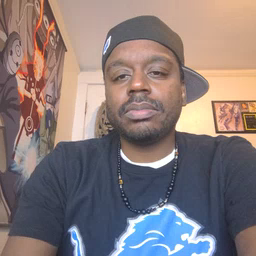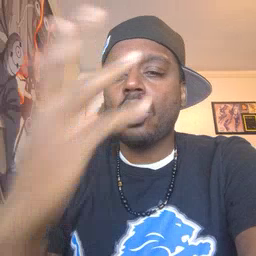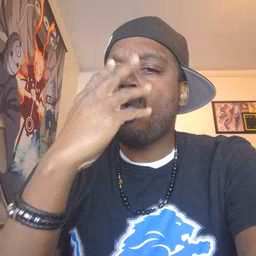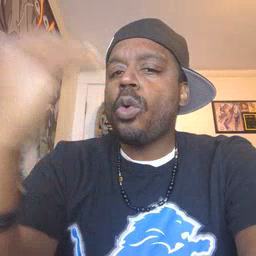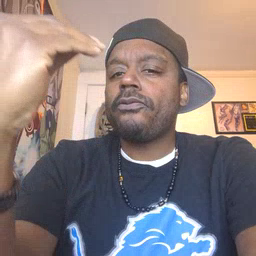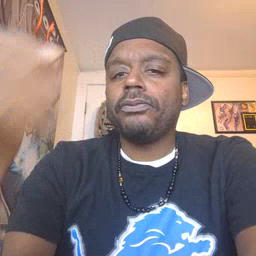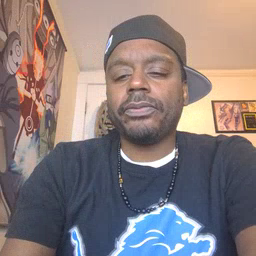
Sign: wolf